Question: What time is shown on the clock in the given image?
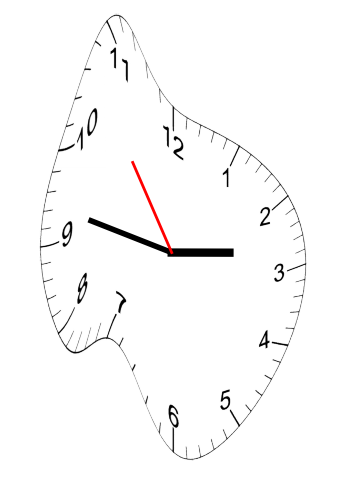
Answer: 02:46:54